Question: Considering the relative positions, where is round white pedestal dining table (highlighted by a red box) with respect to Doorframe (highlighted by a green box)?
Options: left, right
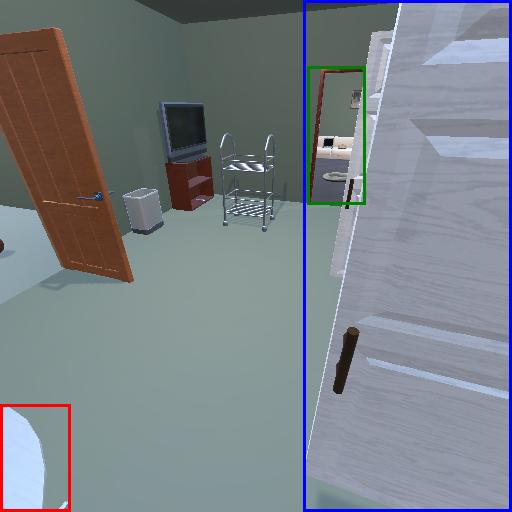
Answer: left